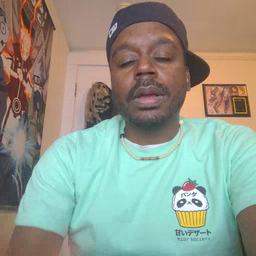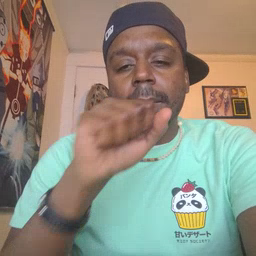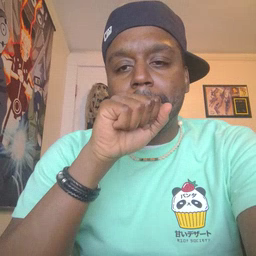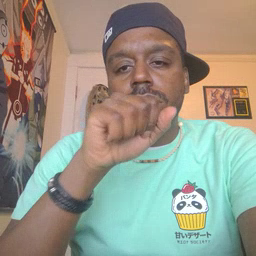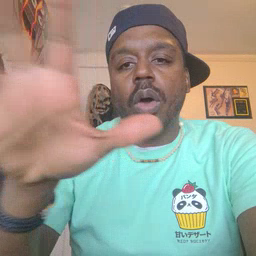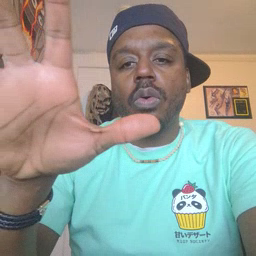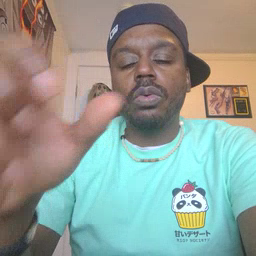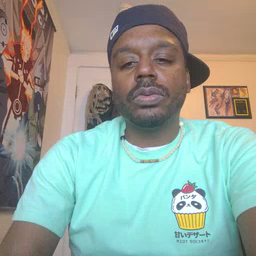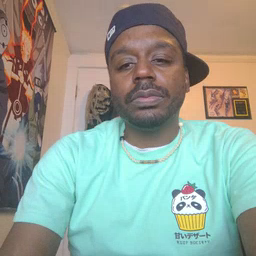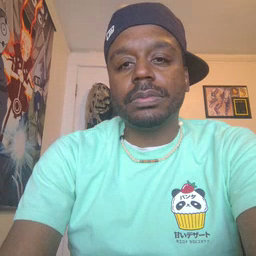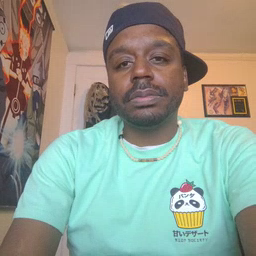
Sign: blow